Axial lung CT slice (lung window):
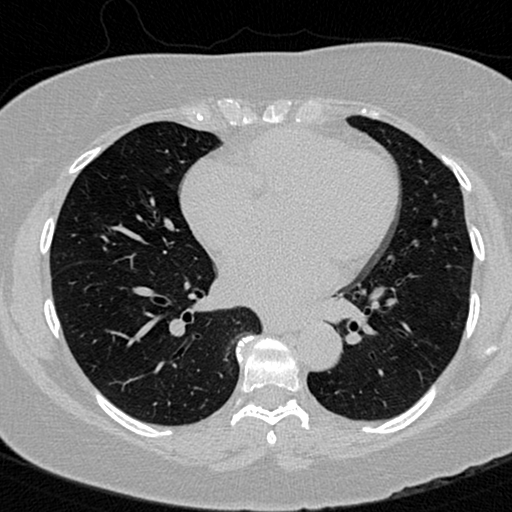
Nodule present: no